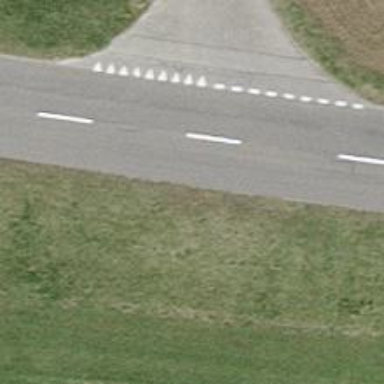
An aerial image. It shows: Tertiary road with asphalt surface.